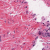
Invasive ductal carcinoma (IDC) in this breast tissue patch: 1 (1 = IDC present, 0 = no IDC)